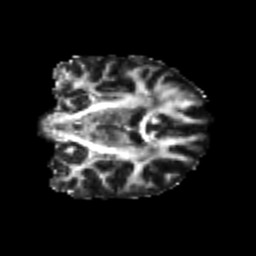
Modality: FA
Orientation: coronal
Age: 22
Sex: female
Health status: healthy
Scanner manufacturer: philips
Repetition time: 7.388 s
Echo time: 0.08599 s